Field crop: tomato
Growth stage: 2
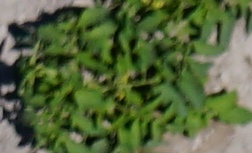
Species: tomato